Question:
here is screenshot. and how can I do it by using swing?
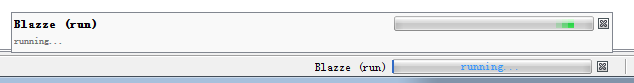
Answer: There is no out-of-the-box solution for a system bar like that, but it's not hard do make something like that.
It's just a panel (with right aligned Flowlayout) with a label ("Blazze (run)"), a JProgressBar showing the current progress, and a cancel button.
Add BorderLayout to your main content panel and add the systembar with orientation SOUTH.
If you don't understand the Swing layout concept, please be sure to read <URL>.
If you don't understand progress bars, read <URL>.
All you have to do afterwards is control the texts and visibility and so on.
---
Edit:
For the popup I would recommend using an undecorated JDialog or JWindow, with a TimerTask to make it visible/disappear after a given amount of time. But that depends on what you want to achieve. The default tooltip is for text (and simple HTML) only.